RGB frame:
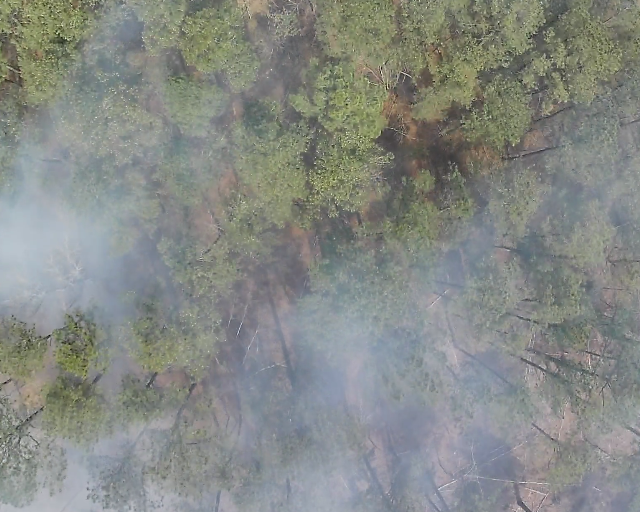
Thermal frame:
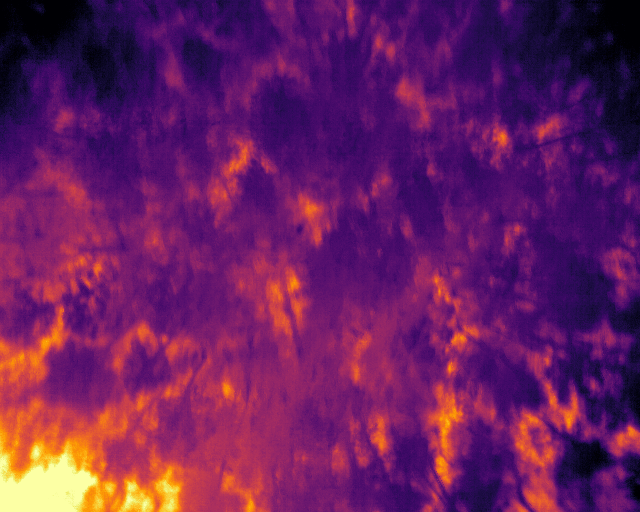
Captured: 2026-02-26 02:28:01
Pixels at or above 80 °C: 0 (fraction of frame: 0)